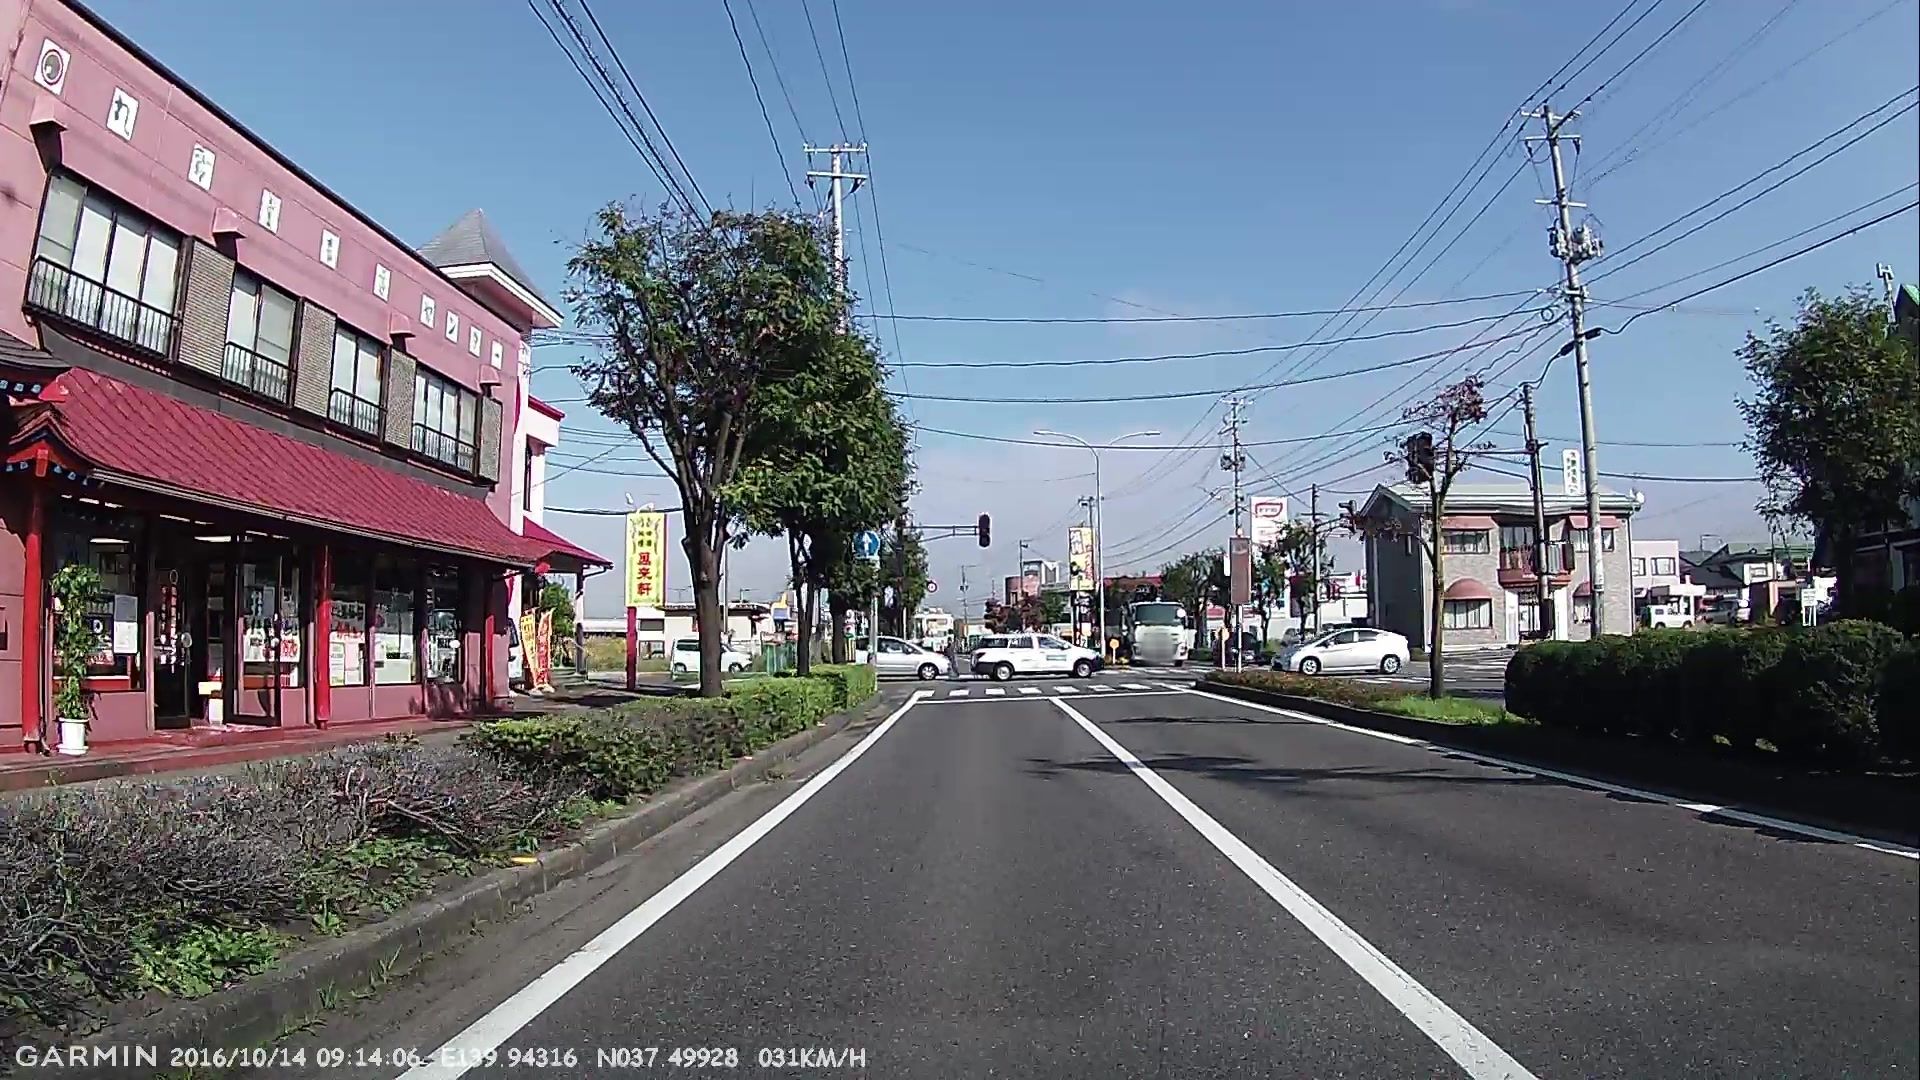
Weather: clear
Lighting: day
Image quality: good
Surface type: driving surface
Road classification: primary
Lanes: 2.0
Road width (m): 3.8
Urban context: urban centre
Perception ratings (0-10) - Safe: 4.67, Lively: 9.16, Beautiful: 5.11, Boring: 5.76, Depressing: 3.25, Wealthy: 4.72